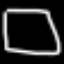
Label: square